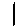
Label: line